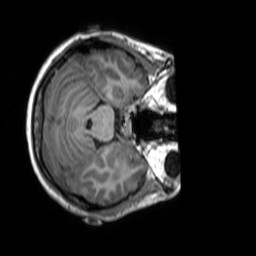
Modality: T1w
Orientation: axial
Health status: ill
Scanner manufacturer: siemens
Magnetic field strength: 3 T
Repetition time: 1.7 s
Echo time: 0.00239 s